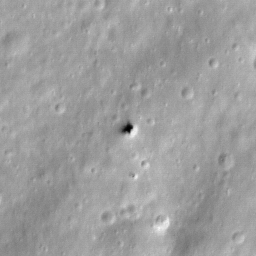
Pit: Stevinus 26
Host crater: Stevinus
Host type: impact_melt
Lunar coordinates: latitude -32.133, longitude 54.865